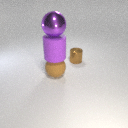
large purple rubber cylinder above large brown rubber sphere